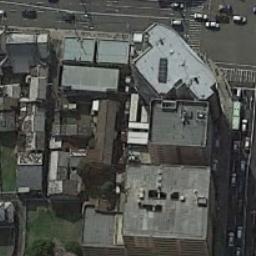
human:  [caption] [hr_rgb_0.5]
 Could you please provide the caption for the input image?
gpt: In a business district there are many tall buildings of different shapes and several roads with many cars .

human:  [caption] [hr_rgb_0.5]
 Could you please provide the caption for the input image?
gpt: The road is very narrow in the picture .

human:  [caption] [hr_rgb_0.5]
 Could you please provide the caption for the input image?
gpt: The commercial area is near the road with many cars .

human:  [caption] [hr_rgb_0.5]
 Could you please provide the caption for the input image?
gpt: A commercial area with some connected buildings is surrounded by some roads .

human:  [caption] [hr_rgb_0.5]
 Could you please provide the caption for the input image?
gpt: There are some buildings at the corner on a commercial area .